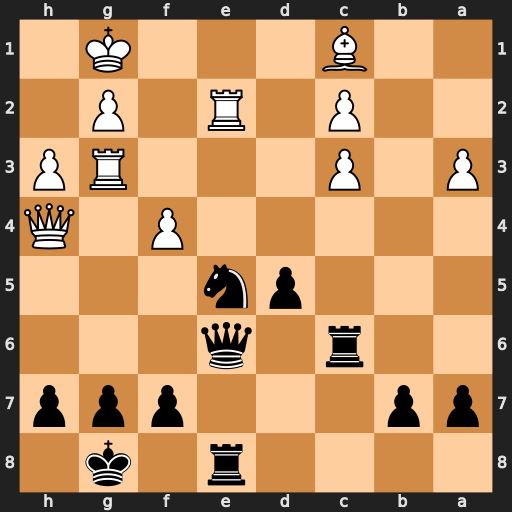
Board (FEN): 4r1k1/pp3ppp/2r1q3/3pn3/5P1Q/P1P3RP/2P1R1P1/2B3K1
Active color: b
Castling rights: -
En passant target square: -
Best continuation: Nf3+ Rxf3 Qxe2